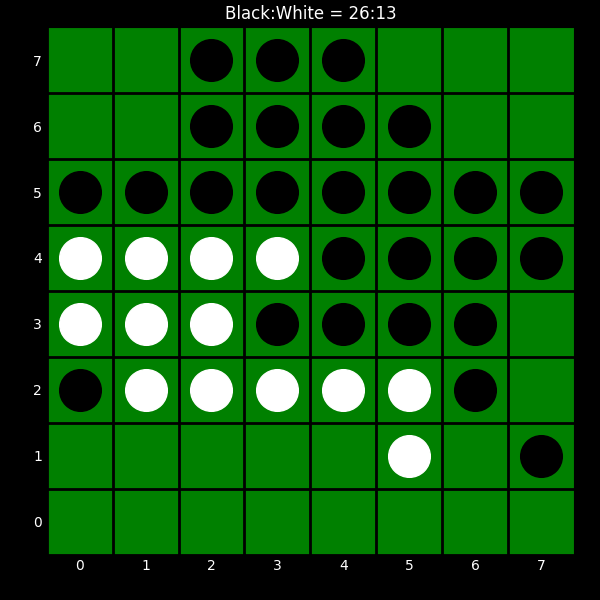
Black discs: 26
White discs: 13